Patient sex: F
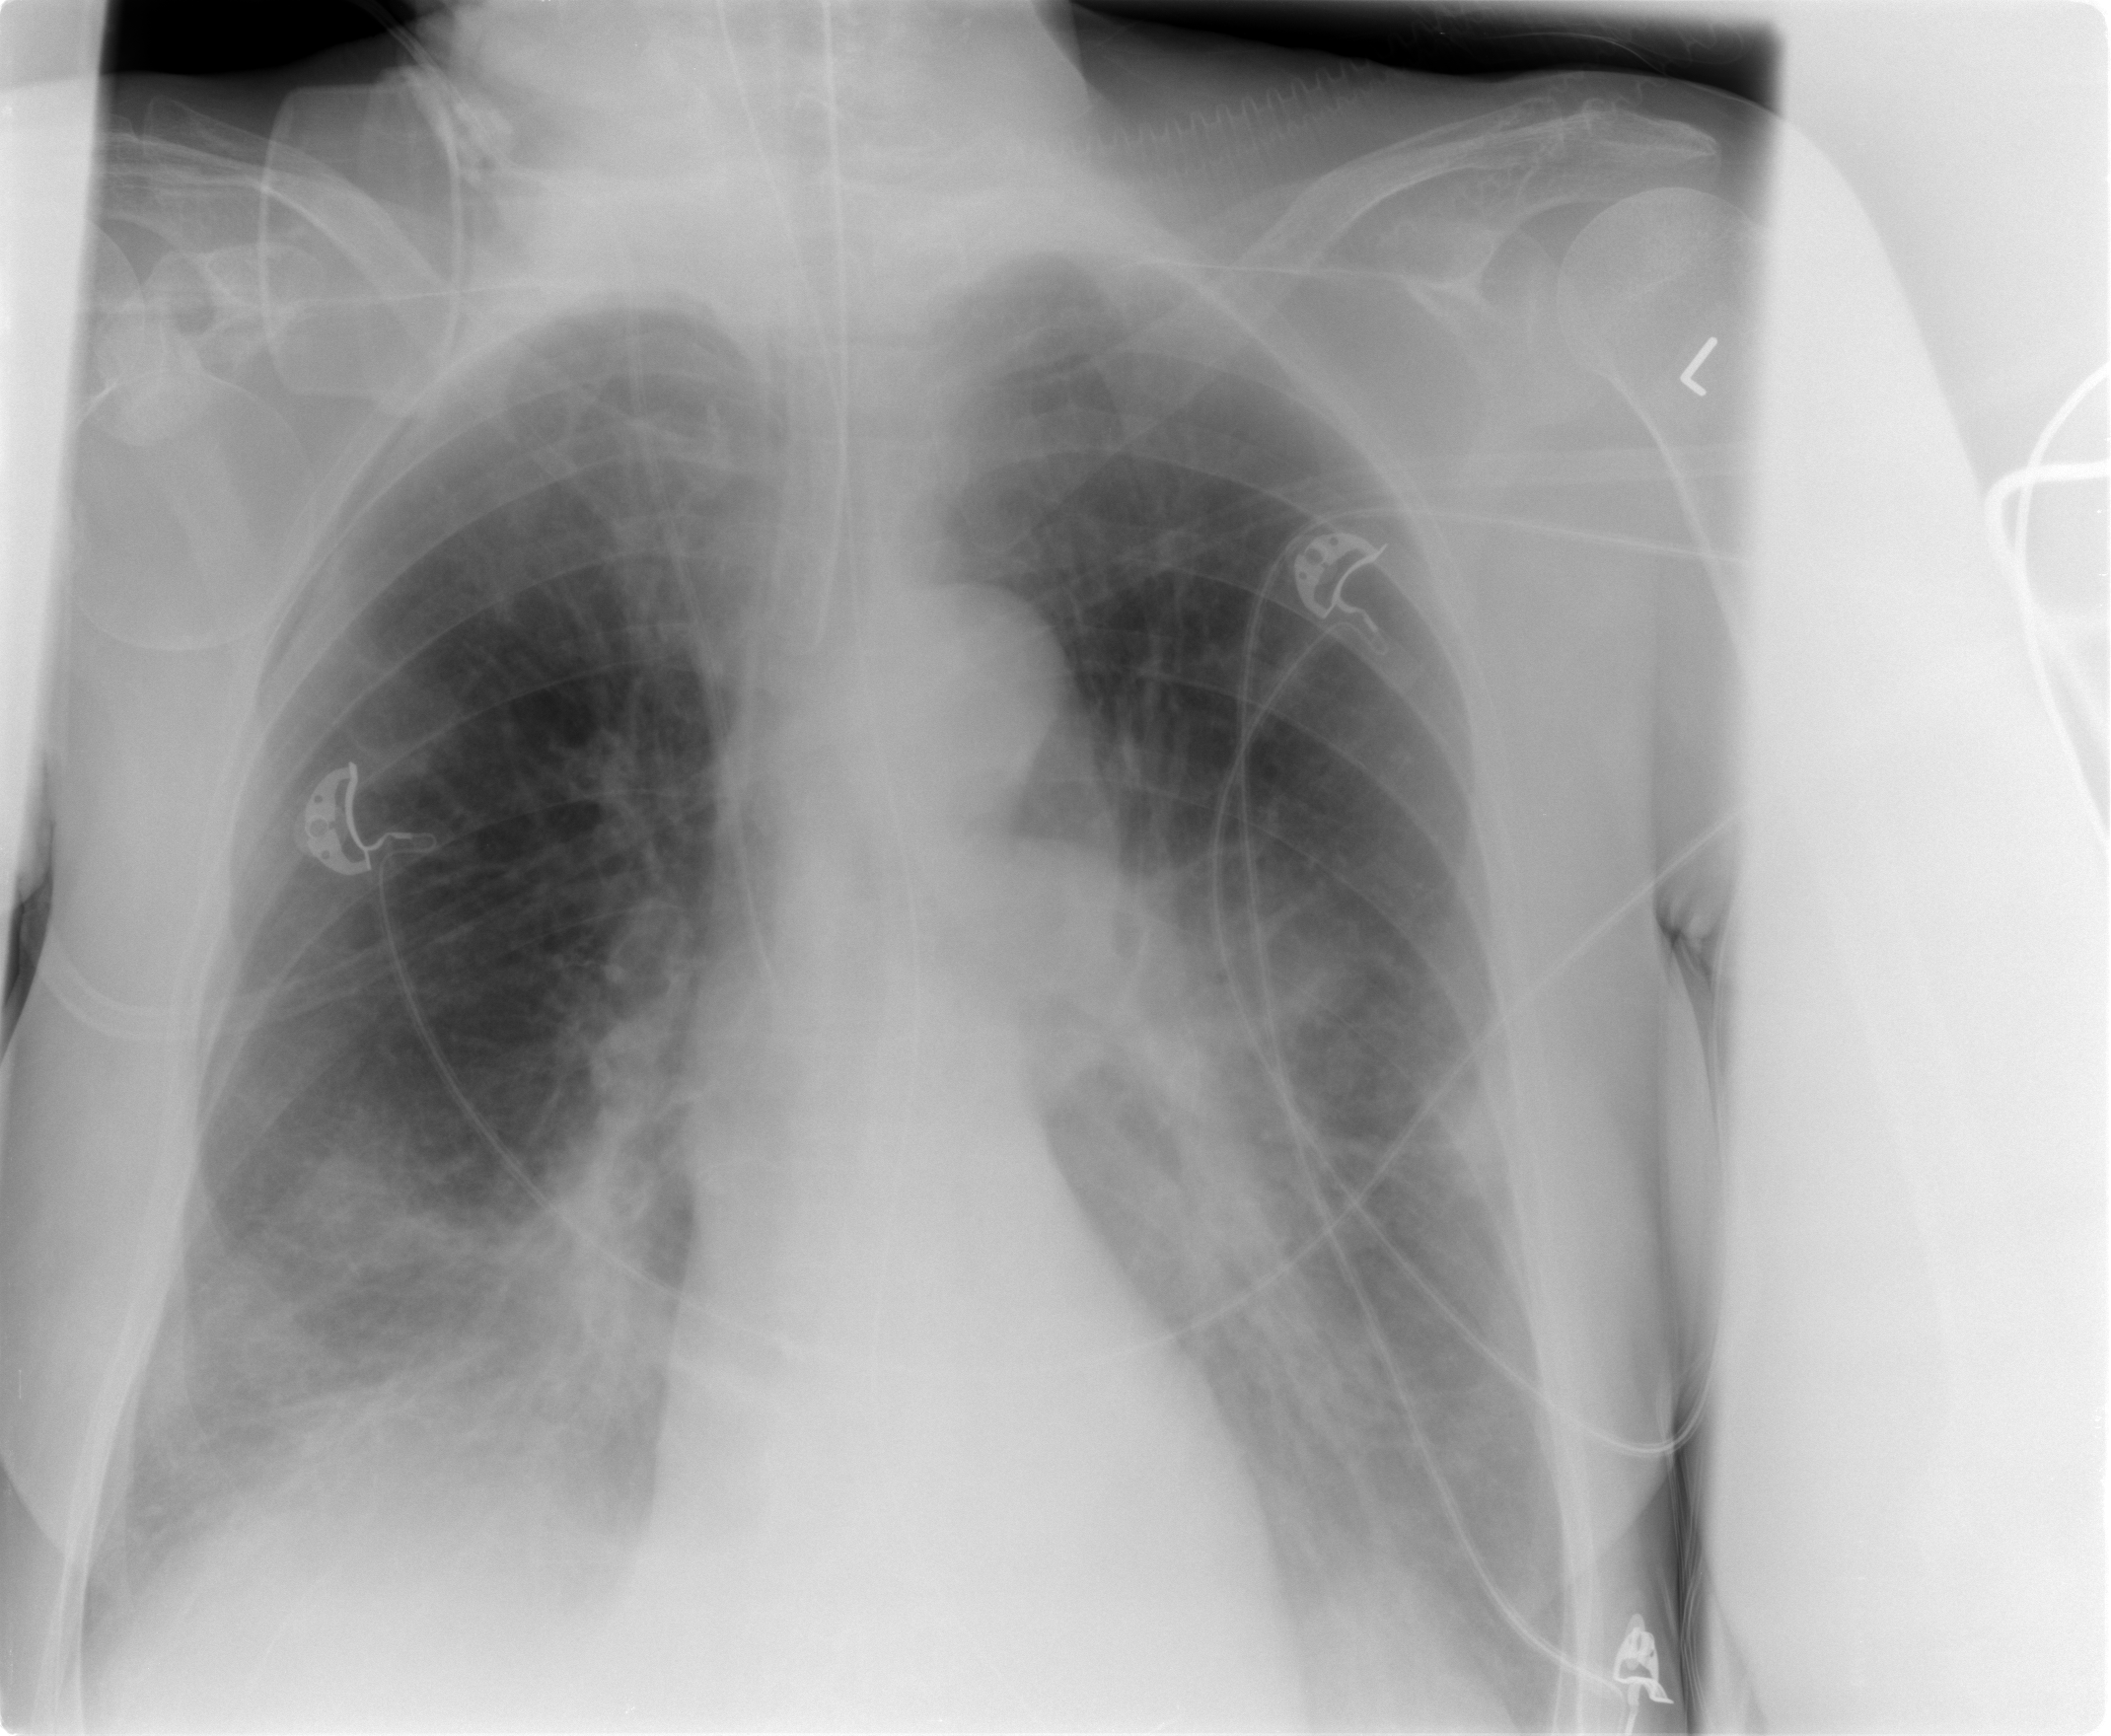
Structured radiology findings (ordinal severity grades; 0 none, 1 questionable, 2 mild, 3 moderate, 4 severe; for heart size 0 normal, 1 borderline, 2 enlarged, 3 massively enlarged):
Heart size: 0
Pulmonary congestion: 2
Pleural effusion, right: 2
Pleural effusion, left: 2
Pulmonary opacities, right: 1
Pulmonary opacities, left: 1
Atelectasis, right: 2
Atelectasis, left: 2